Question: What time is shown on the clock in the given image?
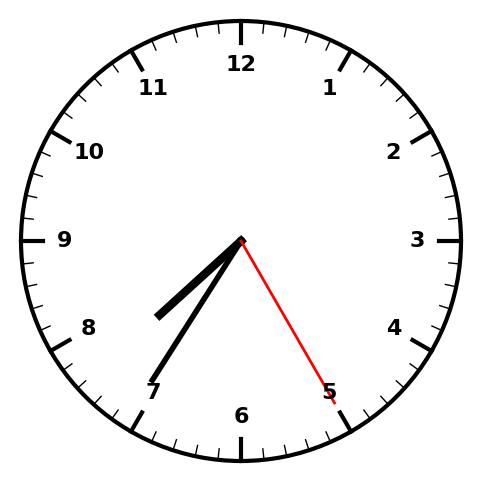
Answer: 07:35:25